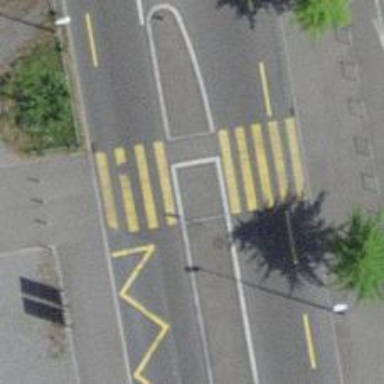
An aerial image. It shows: Uncontrolled zebra crossing with notable zebra markings.